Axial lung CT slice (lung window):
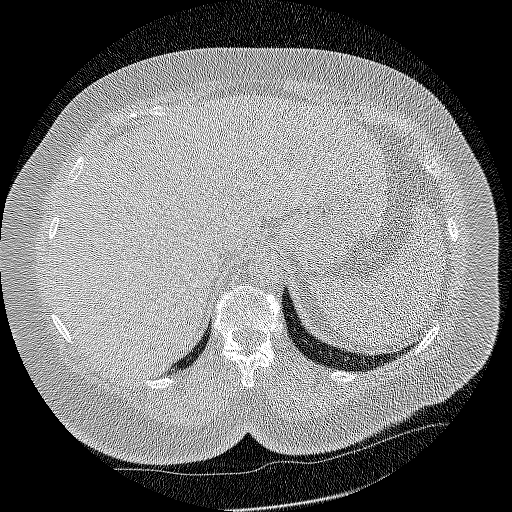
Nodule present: no